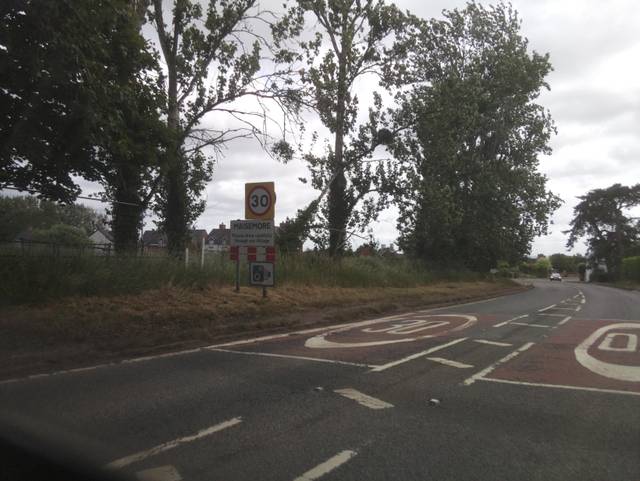
Region: United Kingdom
Coordinates: 51.891, -2.278